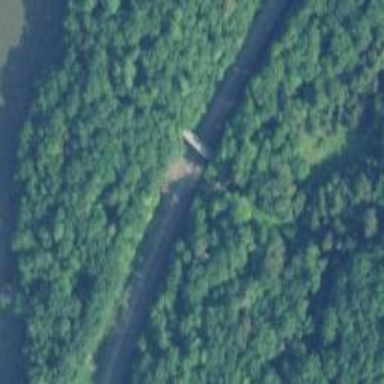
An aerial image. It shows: Abandoned road.